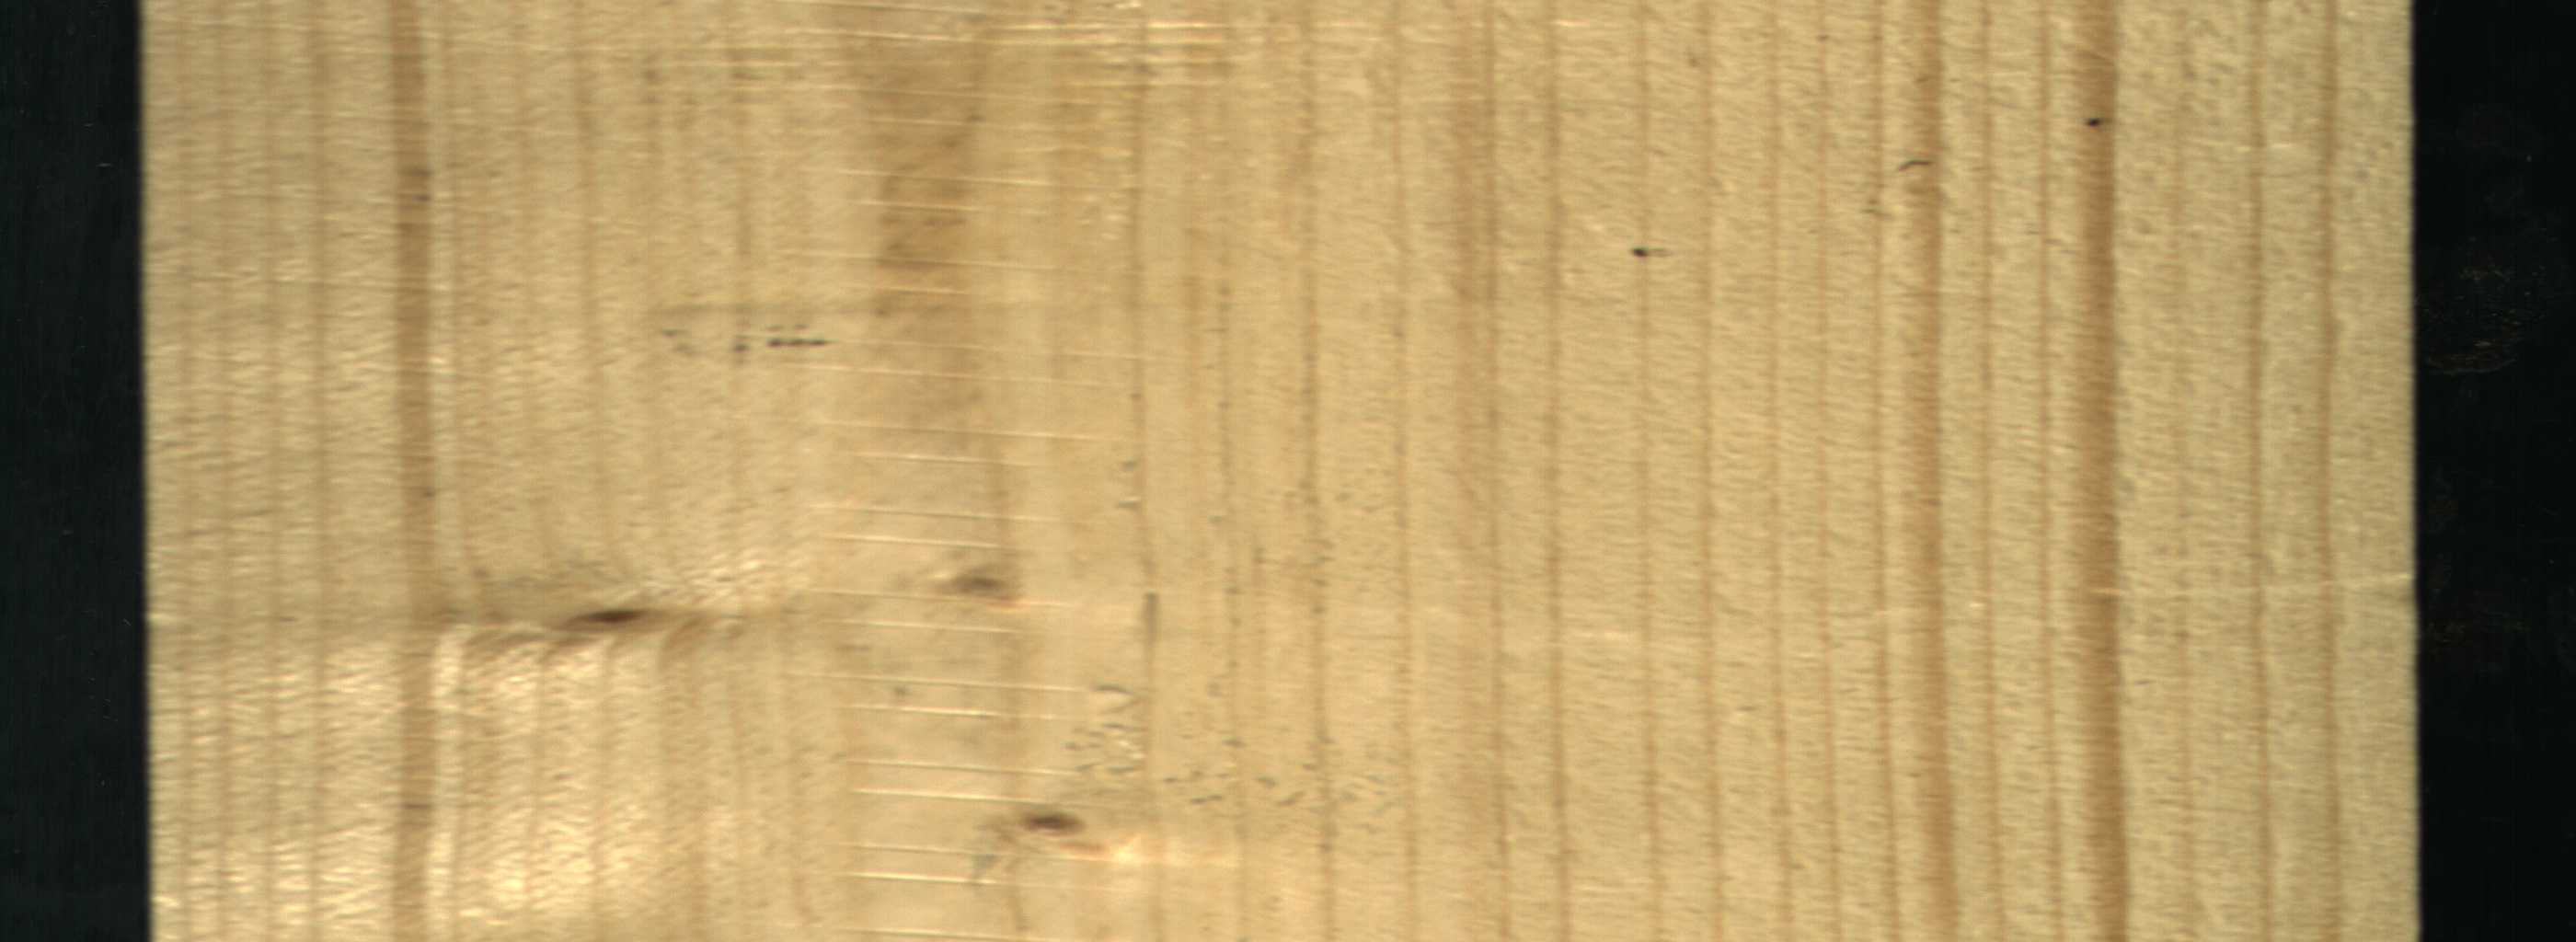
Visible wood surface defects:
Dead_Knot
Live_Knot
Live_Knot